Question: I am not experienced enough React delevoper yet, so i am having issue with rendering 2 separate components, which are comunicate with each other. So the main task is simple:
- 'create user form'-
Btw i want to provide to user the possibility to create as much component combination as he will want. What pattern should i look for? I don't understand how to create two communicating components inside different parent containers.
Here is gif for better understanding

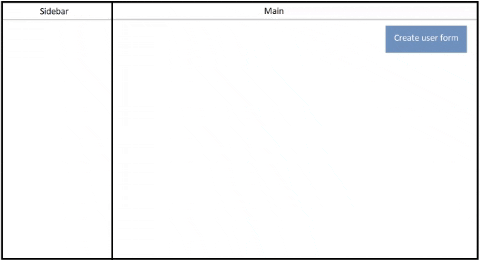
Answer: If Main is a component and Sidebar is a component you want to store state in Main and pass props to Sidebar.
Make Main a stateful class based component with a constructor function and store something like this:
'''
this.state = {
addInput: false
}
'''
Then in Main write a click handler. When the user clicks a button set addInput to true.
'''
function addComponent() => {
this.setState({
addInput: !this.state.addInput
})
}
'''
Add an onClick event handler to the button like this:
'''
<input type="button" onClick={this.addComponent()} />
'''
Then inside Main pass props to Sidebar:
'''
<SideBar addInput={this.state.addInput} />
'''
Then inside Sidebar you can use 'props' and a ternary to decide whether or not to display the input section based on whether addInput is true or false.
I wrote this quick and it's a basic rundown. Check out the <URL> for more information.
Instead of using a boolean inside Main's state you could also use a number and dictate how many input boxes show up in Sidebar based on the number value.
<URL> that I wrote showing another person how to pass props in a React component. Check it out and you'll see an example of passing props to a child component. Look at Parent and Child components and see how props are passed and also state being updated by an onClick event.